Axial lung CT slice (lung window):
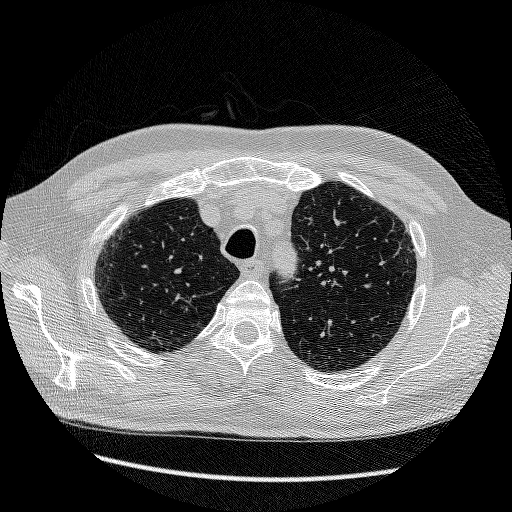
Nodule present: no